Interaction volume radius: 5 \u00c5
Interaction volume height: 15 \u00c5
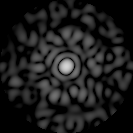
Disorder parameter: 0.816